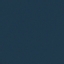
Label: SeaLake